Question: I am using pandas to generate a dataframe. Then I am using matplotlib to generate a graph from this dataframe.
It is hard to see the points all the way on the right. How do I make it more spaced out?

I would like it to be wider.
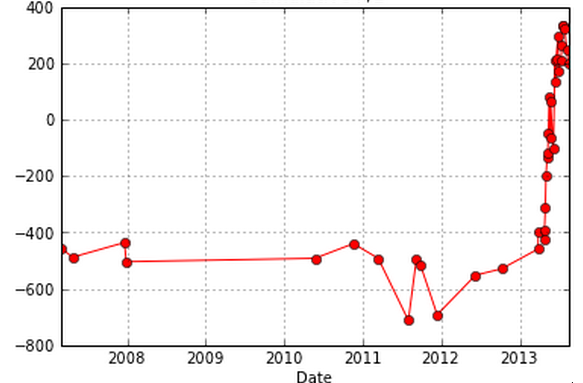
Answer: Just to change the size of the plot try..
'''
df.plot(figsize=(20,4))
'''